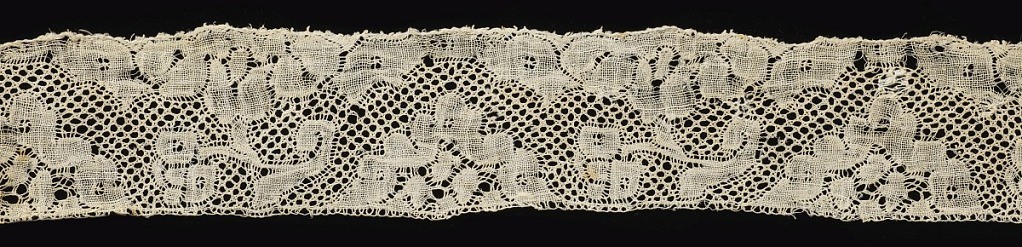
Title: Band
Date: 18th century
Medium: linen Technique: bobbin lace, Binche style with Binche ground
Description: Louis XV pattern. ''Fond à la Vierge''. Stylized scrolls and plant forms.